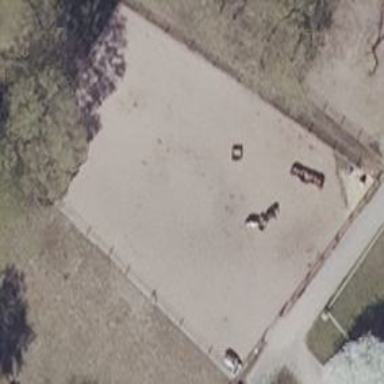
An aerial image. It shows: Sand pitch for equestrian sport activities.